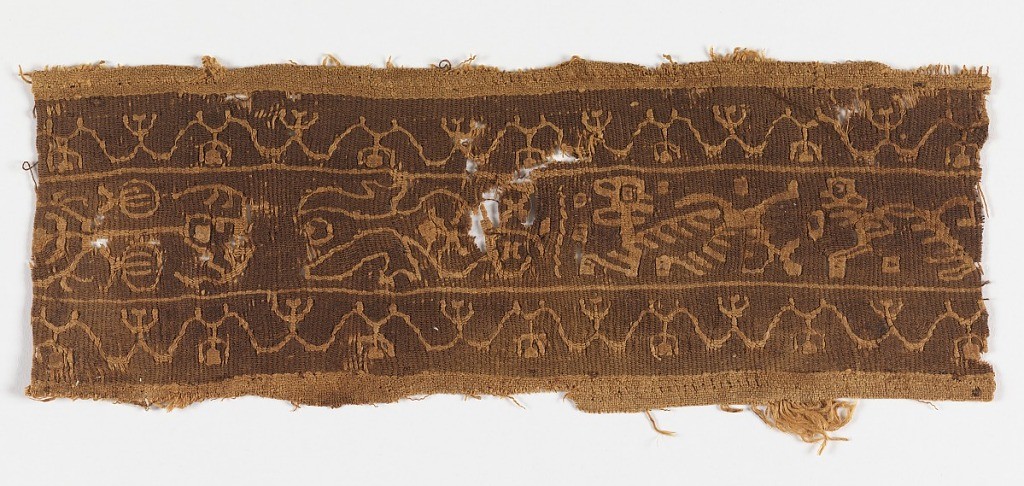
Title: Band
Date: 4th–6th century
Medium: warp; S-spun linen. Wefts; S-spun linen, S-spun wool Technique: slit tapestry with supplementary weft wrapping
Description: Angular animals in the middle section of a band.